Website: apple-inc
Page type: review-order
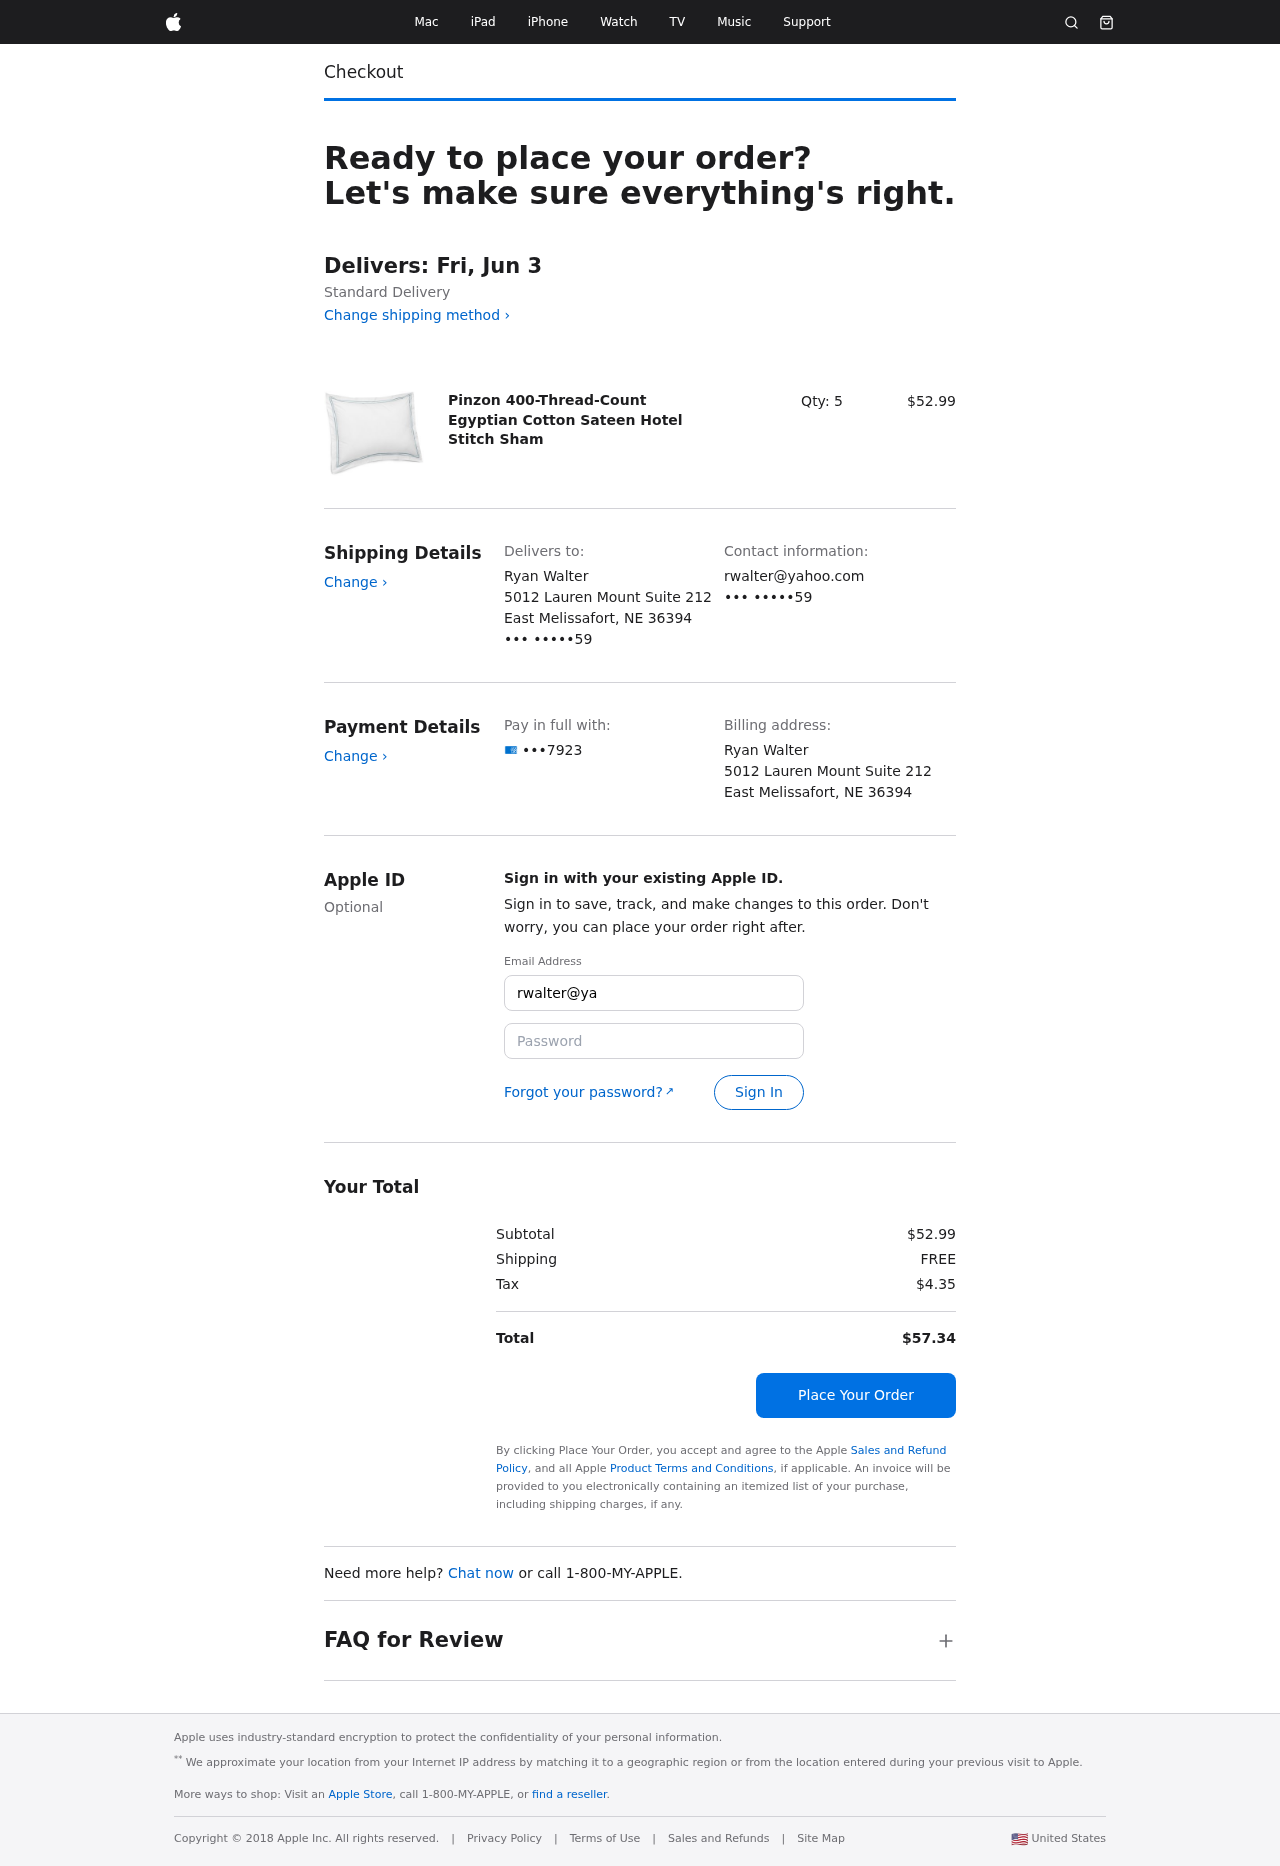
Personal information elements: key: PII_CARD_LAST4
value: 7923
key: PII_CITY_STATE_ZIP
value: East Melissafort, NE 36394
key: PII_EMAIL3
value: rwalter@yahoo.com
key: PII_FULLNAME
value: Ryan Walter
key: PII_PHONE_SUFFIX
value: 59
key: PII_STREET
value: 5012 Lauren Mount Suite 212
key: PII_EMAIL2
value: rwalter@yahoo.com
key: PII_PHONE_SUFFIX2
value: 59
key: PII_FULLNAME2
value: Ryan Walter
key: PII_CITY
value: East Melissafort
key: PII_STATE_ABBR
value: NE
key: PII_POSTCODE
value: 36394
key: PII_POSTCODE_FULL
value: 36394
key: PII_CITY_STATE
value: East Melissafort, NE
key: PII_POSTCODE_NUMERIC
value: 36394
Product elements: key: PRODUCT1_NAME
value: Pinzon 400-Thread-Count Egyptian Cotton Sateen Hotel Stitch Sham
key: PRODUCT1_PRICE
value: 52.99
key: PRODUCT1_QUANTITY
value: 5
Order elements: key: ORDER_DELIVERY_DATE
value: Delivers: Fri, Jun 3
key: ORDER_SUBTOTAL
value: $52.99
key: ORDER_SHIPPING_COST
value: FREE
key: ORDER_TAX
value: $4.35
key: ORDER_TOTAL
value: $57.34